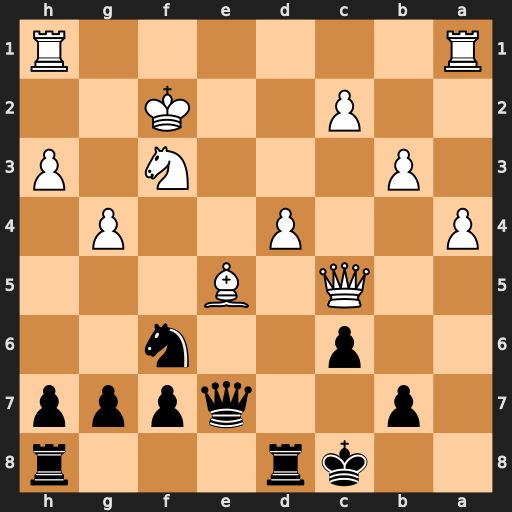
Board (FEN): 2kr3r/1p2qppp/2p2n2/2Q1B3/P2P2P1/1P3N1P/2P2K2/R6R
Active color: b
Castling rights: -
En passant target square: -
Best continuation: Ne4+ Kg2 Nxc5